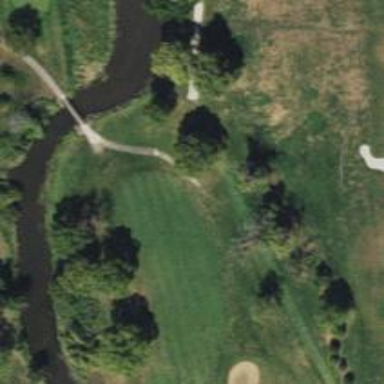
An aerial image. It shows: Path for golf carts.